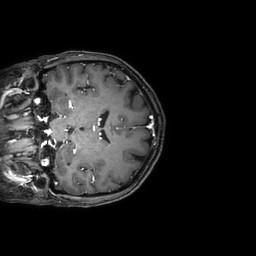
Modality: T1w
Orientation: coronal
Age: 62
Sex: female
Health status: ill
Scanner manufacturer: philips
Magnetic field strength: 3 T
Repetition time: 0.0079 s
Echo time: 0.0035 s